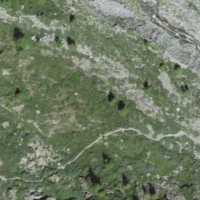
EUNIS habitat code: 31
Species observed at this site:
Chamaenerion dodonaei